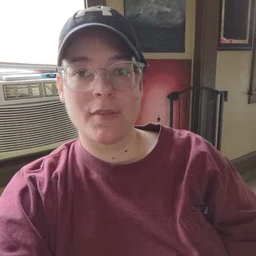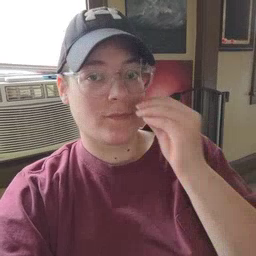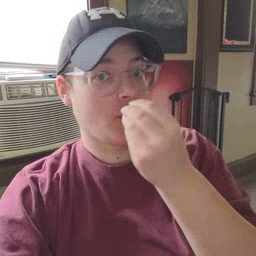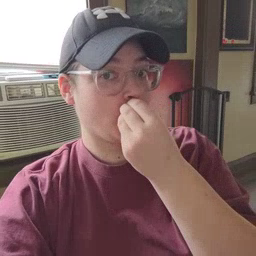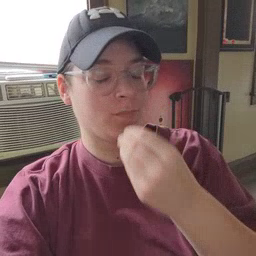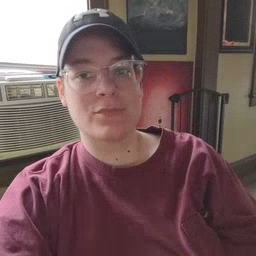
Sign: flower